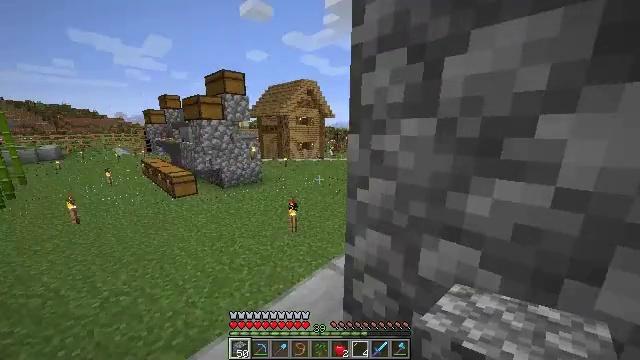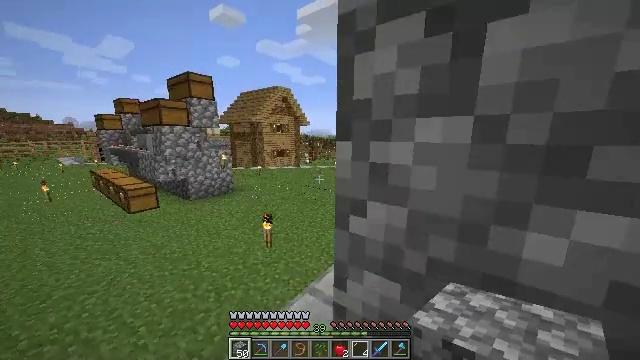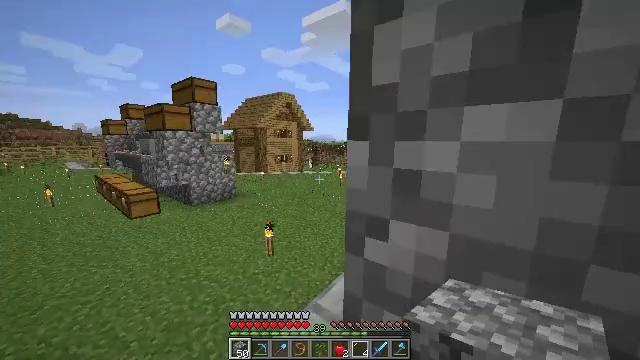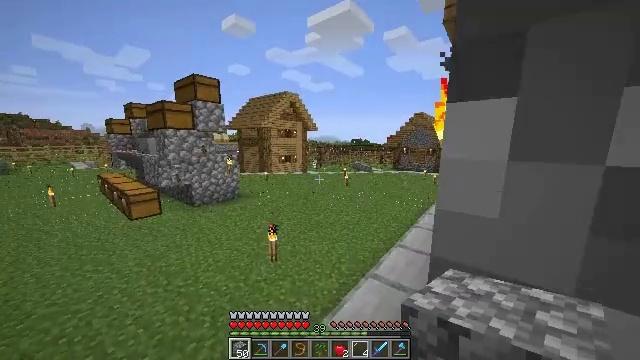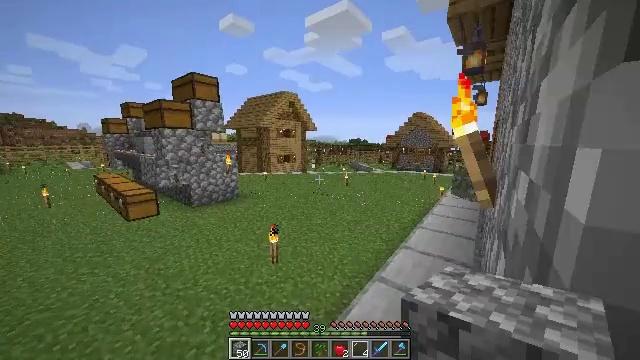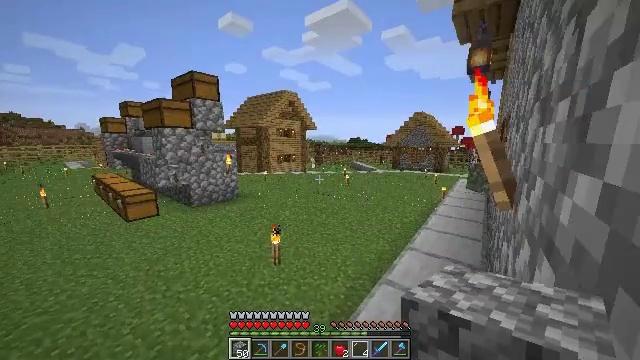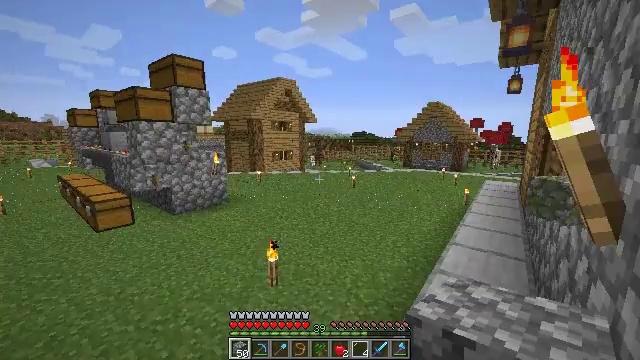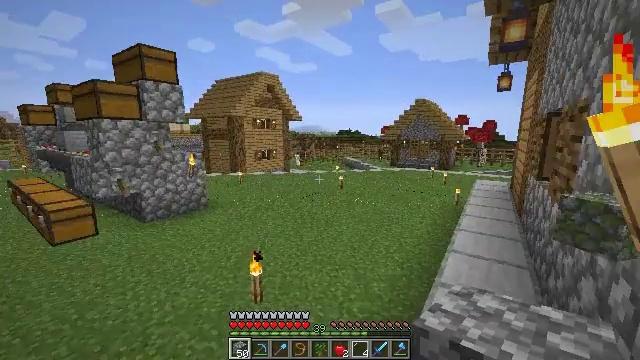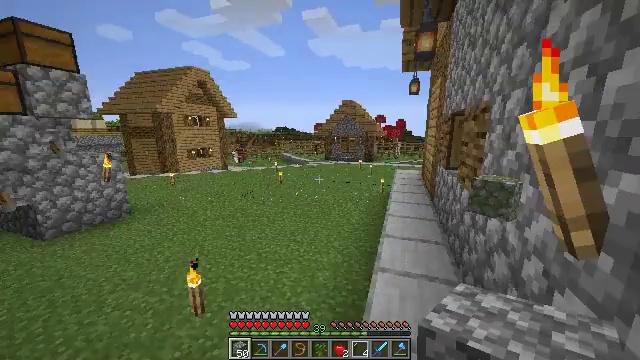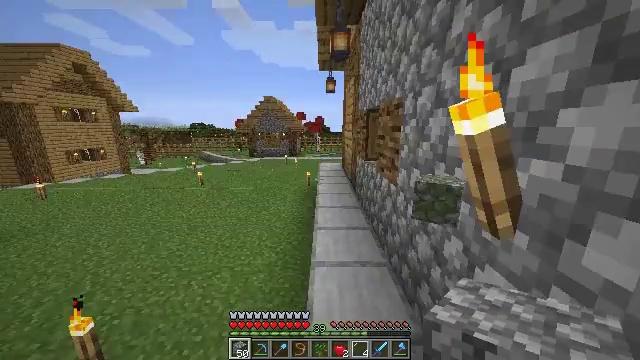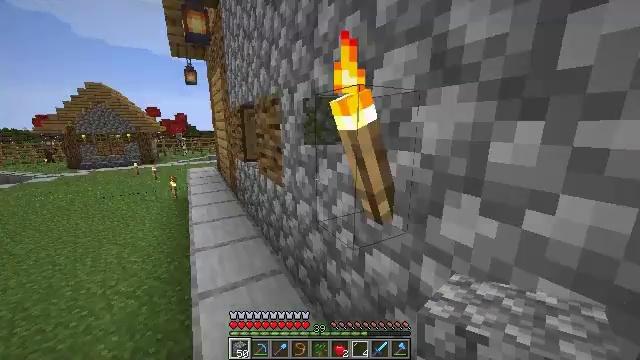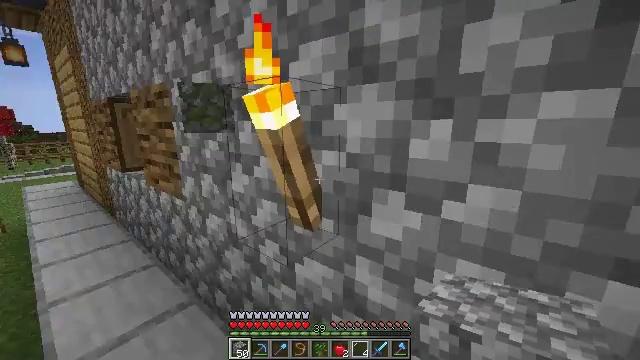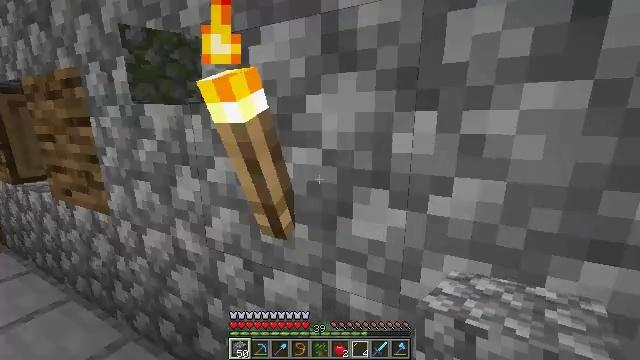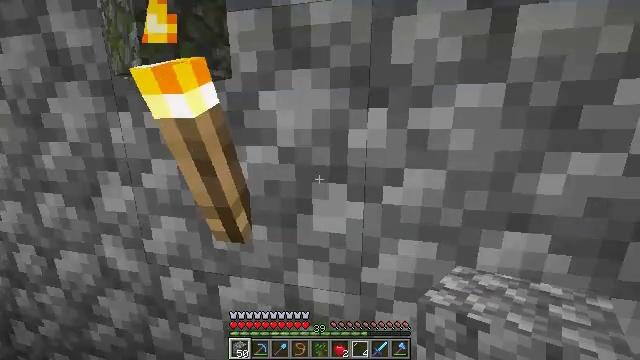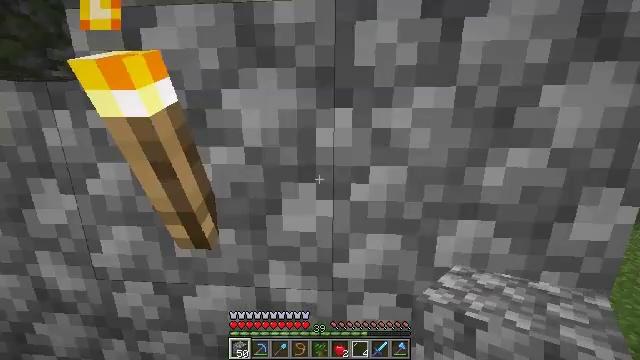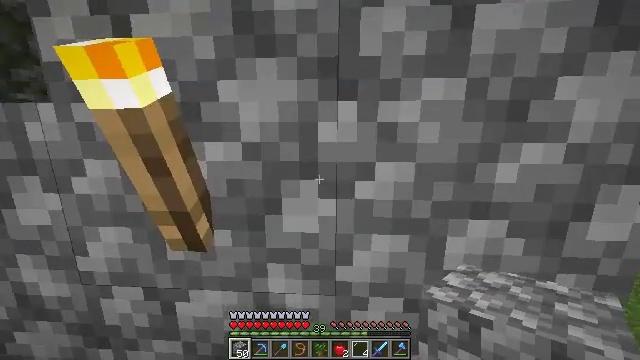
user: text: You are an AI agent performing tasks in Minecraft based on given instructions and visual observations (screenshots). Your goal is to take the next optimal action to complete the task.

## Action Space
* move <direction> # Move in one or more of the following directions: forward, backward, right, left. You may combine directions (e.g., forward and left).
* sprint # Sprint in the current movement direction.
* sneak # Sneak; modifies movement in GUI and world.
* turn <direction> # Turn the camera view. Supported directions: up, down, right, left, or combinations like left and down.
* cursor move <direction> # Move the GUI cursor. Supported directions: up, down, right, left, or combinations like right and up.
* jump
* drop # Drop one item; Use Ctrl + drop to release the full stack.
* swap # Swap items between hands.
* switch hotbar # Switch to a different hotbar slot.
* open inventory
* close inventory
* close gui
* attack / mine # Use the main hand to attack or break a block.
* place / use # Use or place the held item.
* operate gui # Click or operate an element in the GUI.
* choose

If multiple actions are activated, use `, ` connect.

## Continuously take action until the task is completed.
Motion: motion action
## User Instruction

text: Break the mossy cobblestone to gather materials.
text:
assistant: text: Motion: move forward, sprint, turn right and up
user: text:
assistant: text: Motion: move forward, sprint, turn up
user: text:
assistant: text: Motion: move forward, turn left
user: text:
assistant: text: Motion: move forward
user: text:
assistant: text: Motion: move forward
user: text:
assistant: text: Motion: move forward
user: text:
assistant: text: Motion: move forward, sprint, turn right
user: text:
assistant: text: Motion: move forward, sprint, turn right and down
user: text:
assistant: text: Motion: move forward, sprint, turn right and down
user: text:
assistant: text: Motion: move forward, turn right
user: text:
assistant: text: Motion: turn right
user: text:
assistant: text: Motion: turn right
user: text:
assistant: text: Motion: turn right
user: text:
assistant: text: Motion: turn right
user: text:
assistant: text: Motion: no_op
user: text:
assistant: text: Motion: no_op
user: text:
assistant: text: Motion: no_op
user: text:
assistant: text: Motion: turn left
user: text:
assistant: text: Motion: turn left
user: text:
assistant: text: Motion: turn left and up
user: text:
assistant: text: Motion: turn left and up
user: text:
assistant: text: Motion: turn left and up
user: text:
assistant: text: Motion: turn left
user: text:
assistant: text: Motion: move left
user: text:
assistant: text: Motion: move left
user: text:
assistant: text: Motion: move left, turn right
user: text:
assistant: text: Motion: move left, turn right
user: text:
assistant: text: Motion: move left, turn right
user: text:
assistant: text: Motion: move left, turn right
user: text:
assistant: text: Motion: turn right